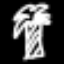
Label: palm tree